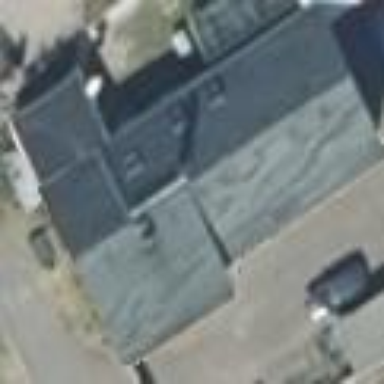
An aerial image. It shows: Simple and straightforward house.